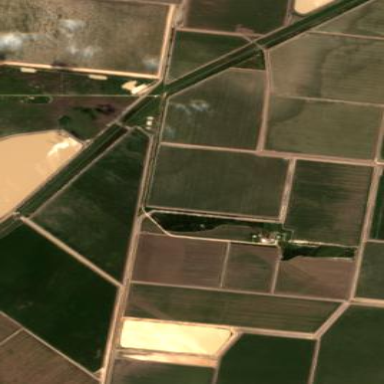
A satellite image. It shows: Farmland with irrigation.